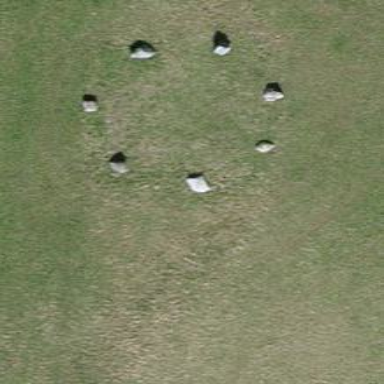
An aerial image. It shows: Rune stone of historical significance.